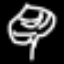
Label: leaf